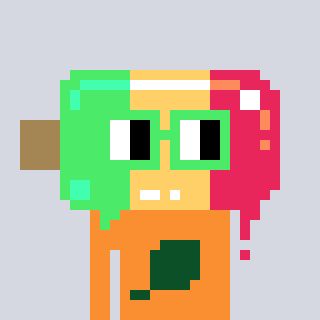
a pixel art character with square light green glasses, a icepop-shaped head and a orange-colored body on a cool background